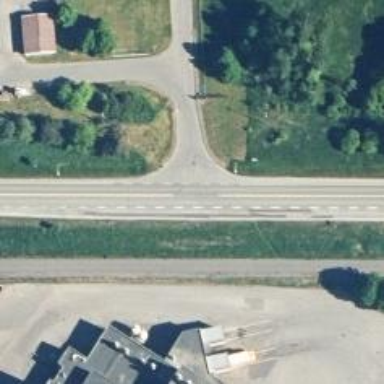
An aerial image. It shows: Asphalt road designated as trunk highway.